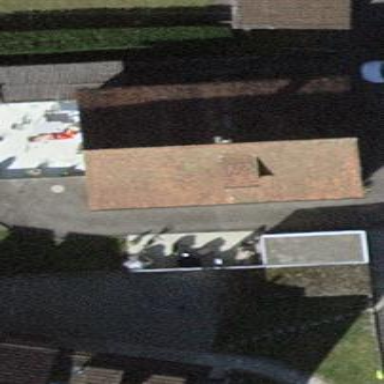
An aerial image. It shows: Residential building with gabled roof made of roof tiles. The roof is oriented along the building and has rosy-brown color.